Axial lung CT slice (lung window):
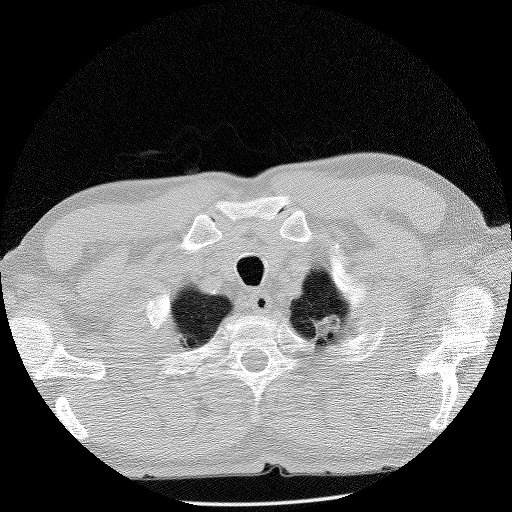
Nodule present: no